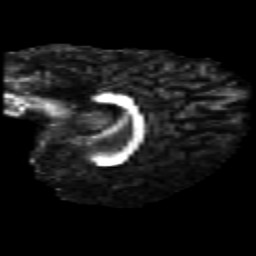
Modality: FA
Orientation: sagittal
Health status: healthy
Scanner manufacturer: philips
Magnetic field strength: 3 T
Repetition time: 6.964 s
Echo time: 0.092 s